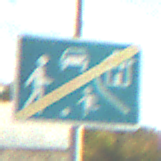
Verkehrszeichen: EndeVerkehrsberuhigterBereich
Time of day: MorningAfternoon
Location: Outdoor (RoadRail)
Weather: PartlyCloudy
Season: NotSpecified
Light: Natural